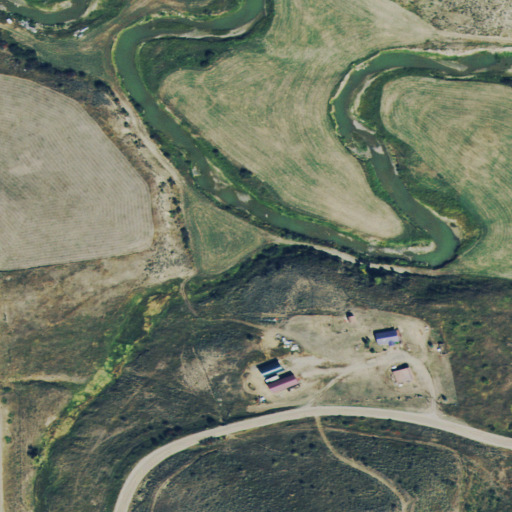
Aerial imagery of valley in Colorado named Corral Gulch containing shrub, cultivated crops, pasture, grassland, and open development